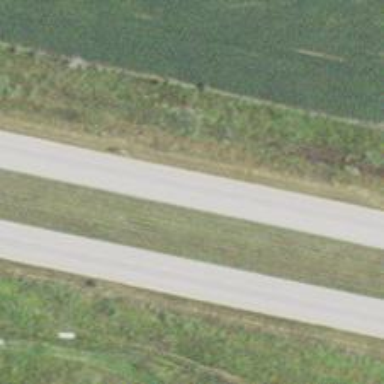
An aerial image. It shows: Asphalt trunk highway which is also expressway.